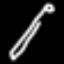
Label: pencil